Field crop: maize
Growth stage: 2
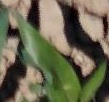
Species: maize